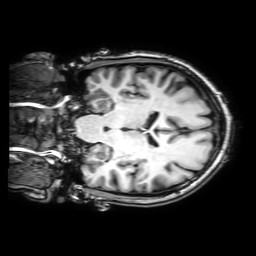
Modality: T1w
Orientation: coronal
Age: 42
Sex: female
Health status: ill